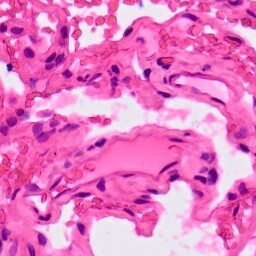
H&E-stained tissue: Lung